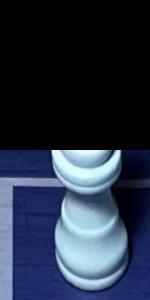
Label: King_White